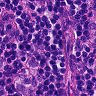
Metastatic tissue present: yes